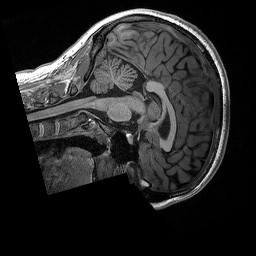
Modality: T1w
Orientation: sagittal
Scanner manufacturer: siemens
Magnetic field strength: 3 T
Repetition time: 2.3 s
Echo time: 0.00298 s